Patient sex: M
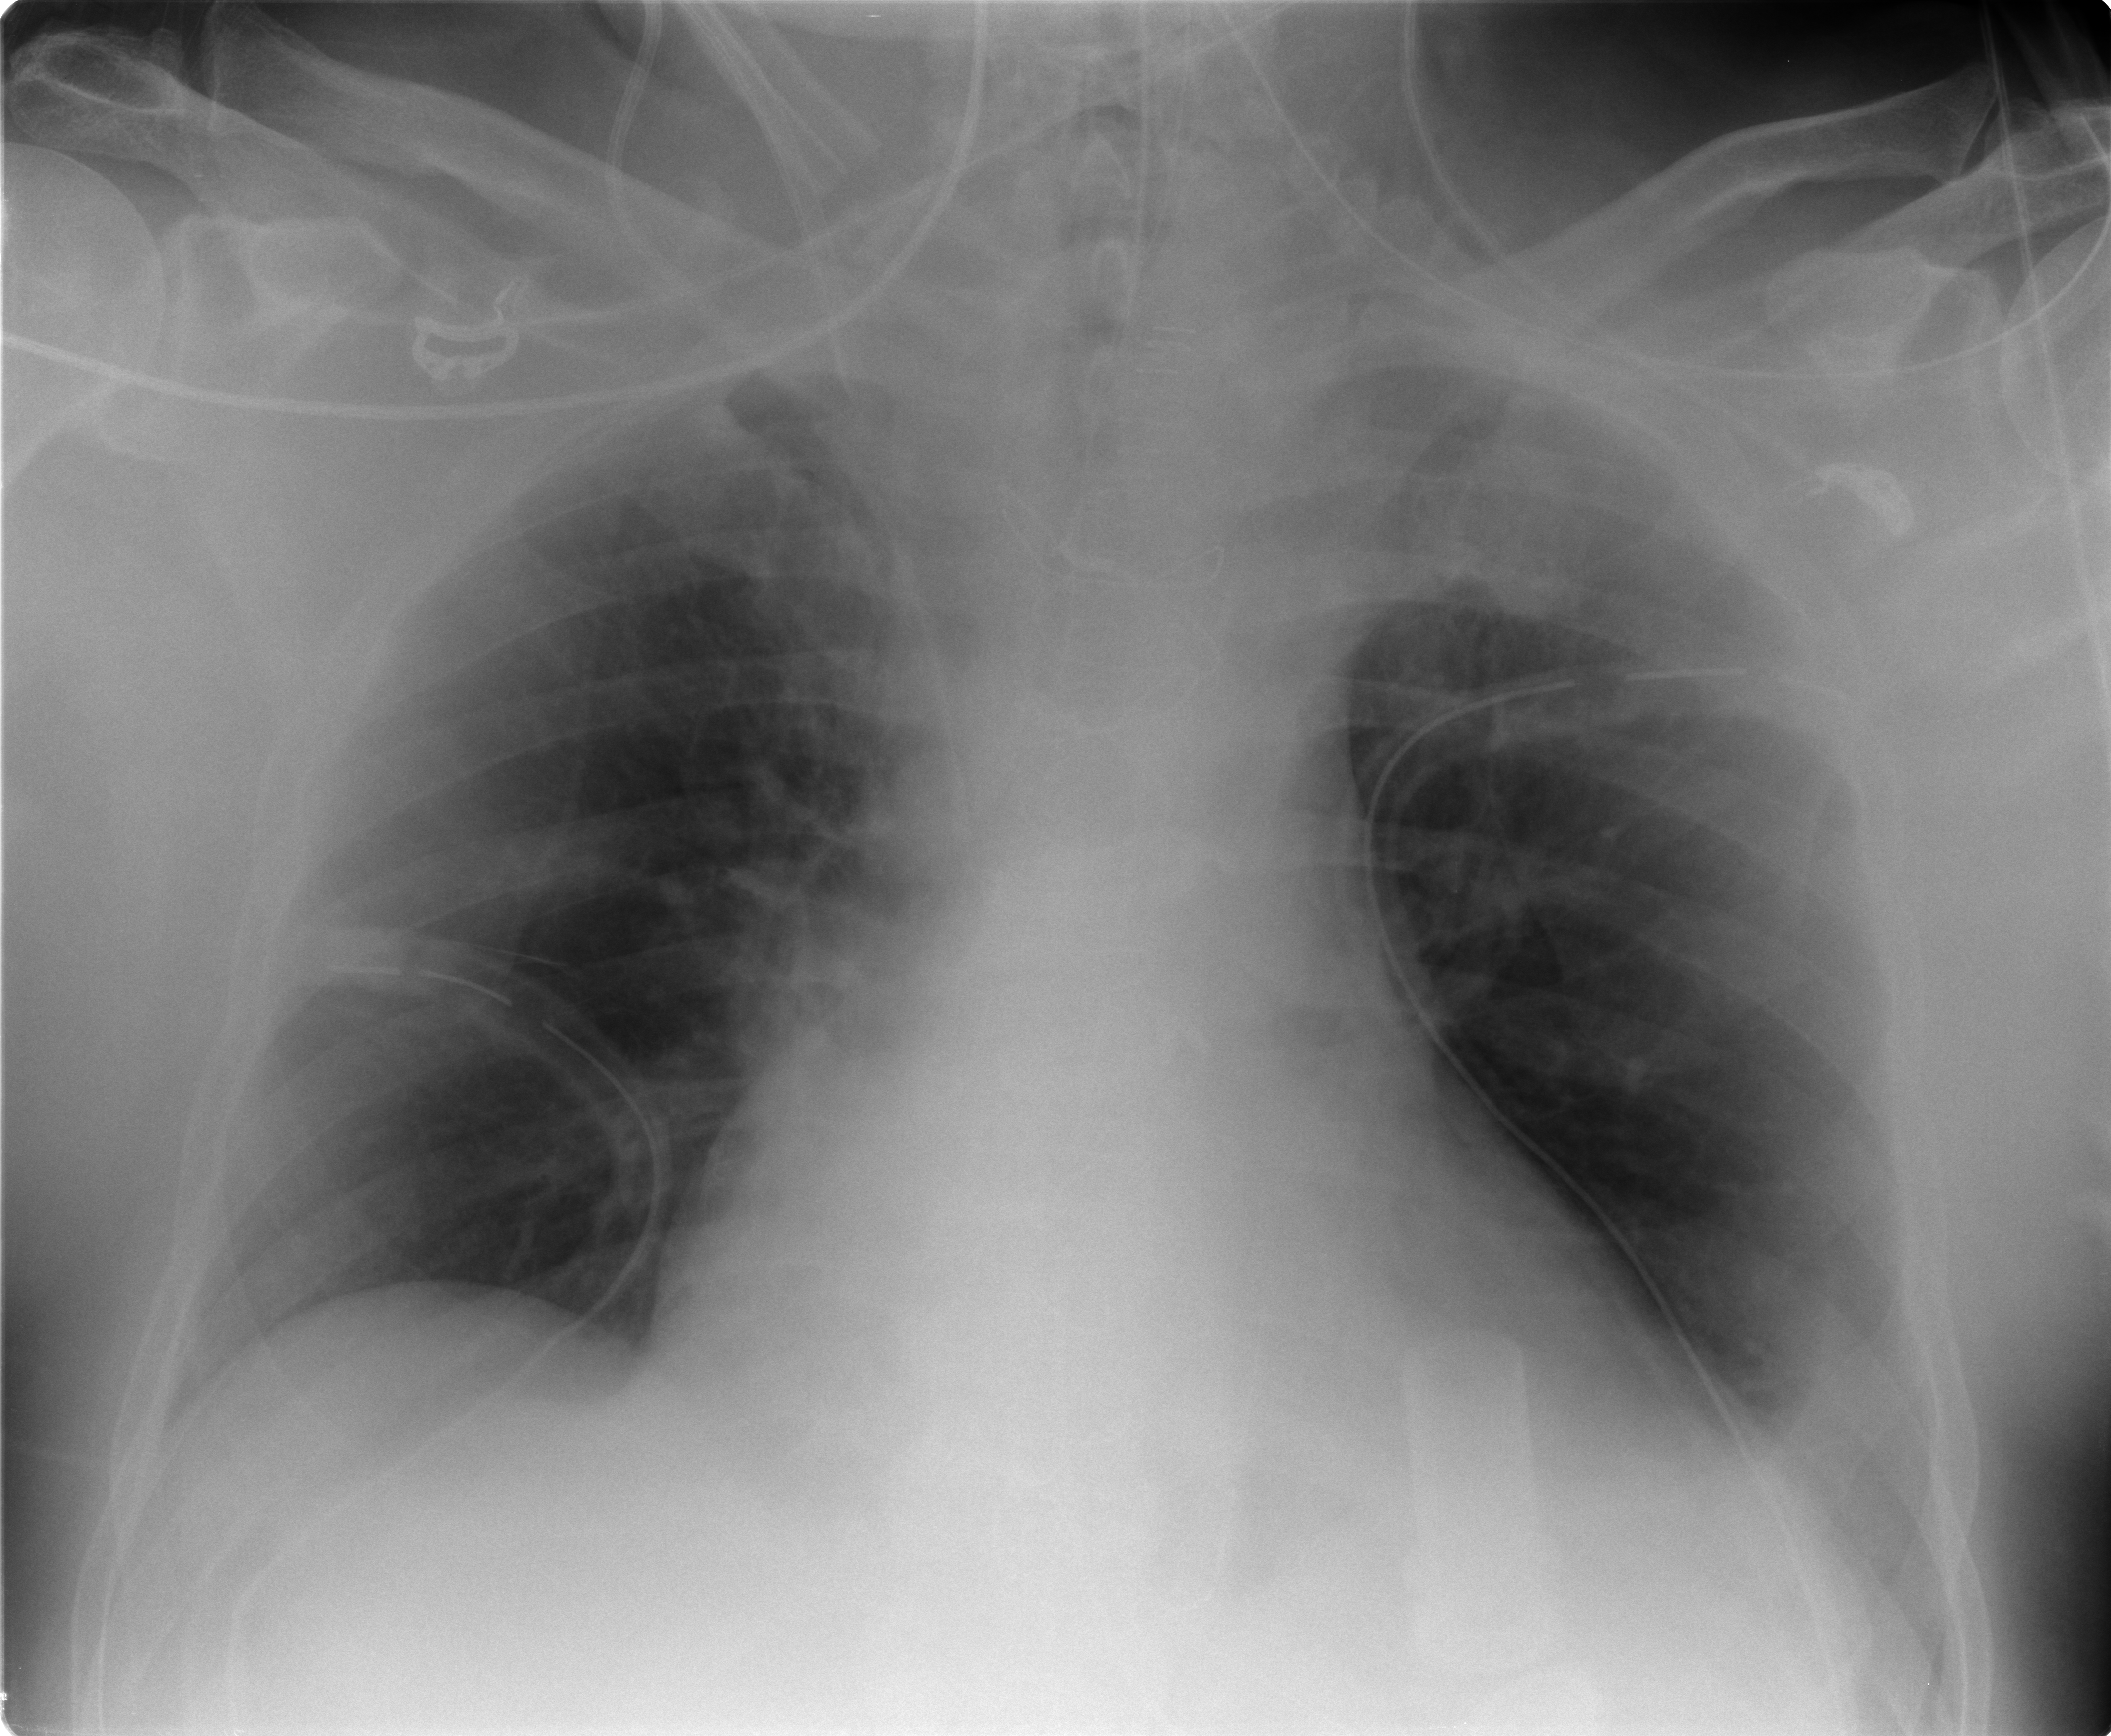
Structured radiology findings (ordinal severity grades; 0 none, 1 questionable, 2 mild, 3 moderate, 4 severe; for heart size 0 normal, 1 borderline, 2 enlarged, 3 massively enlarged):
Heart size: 2
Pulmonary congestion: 0
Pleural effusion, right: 0
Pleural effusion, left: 2
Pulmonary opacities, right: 0
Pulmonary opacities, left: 0
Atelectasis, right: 0
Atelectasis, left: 2